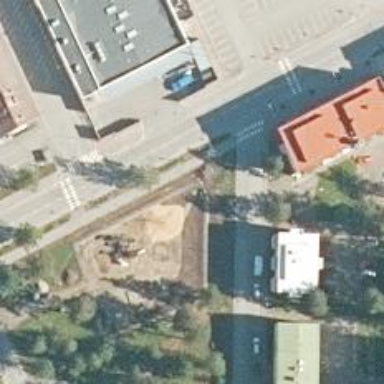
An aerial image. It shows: Uncontrolled crossing on the road.